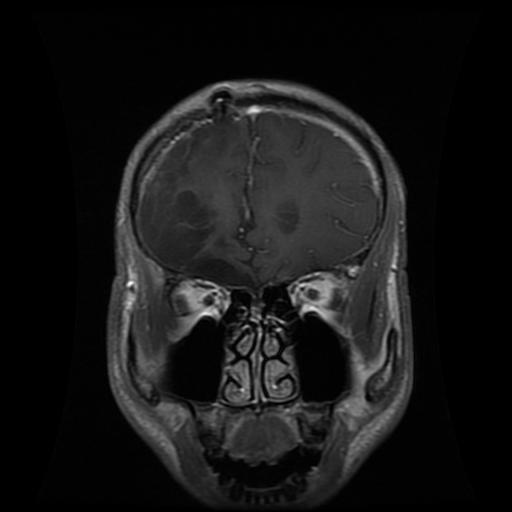
Label: glioma